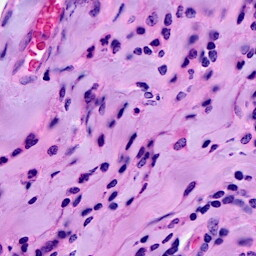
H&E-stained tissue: Breast